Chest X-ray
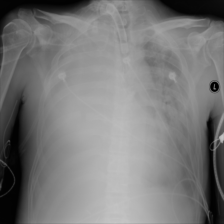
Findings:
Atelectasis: negative
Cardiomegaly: negative
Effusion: negative
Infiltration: positive
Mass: negative
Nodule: negative
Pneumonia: negative
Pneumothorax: negative
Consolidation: negative
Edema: negative
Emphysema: negative
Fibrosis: negative
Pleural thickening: negative
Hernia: negative